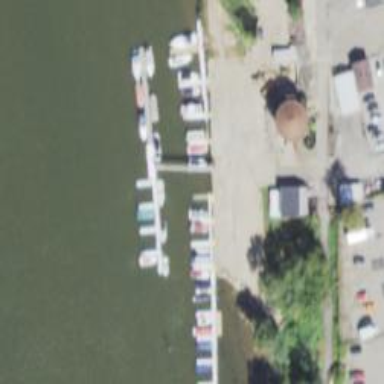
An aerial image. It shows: Pier with mooring facilities.